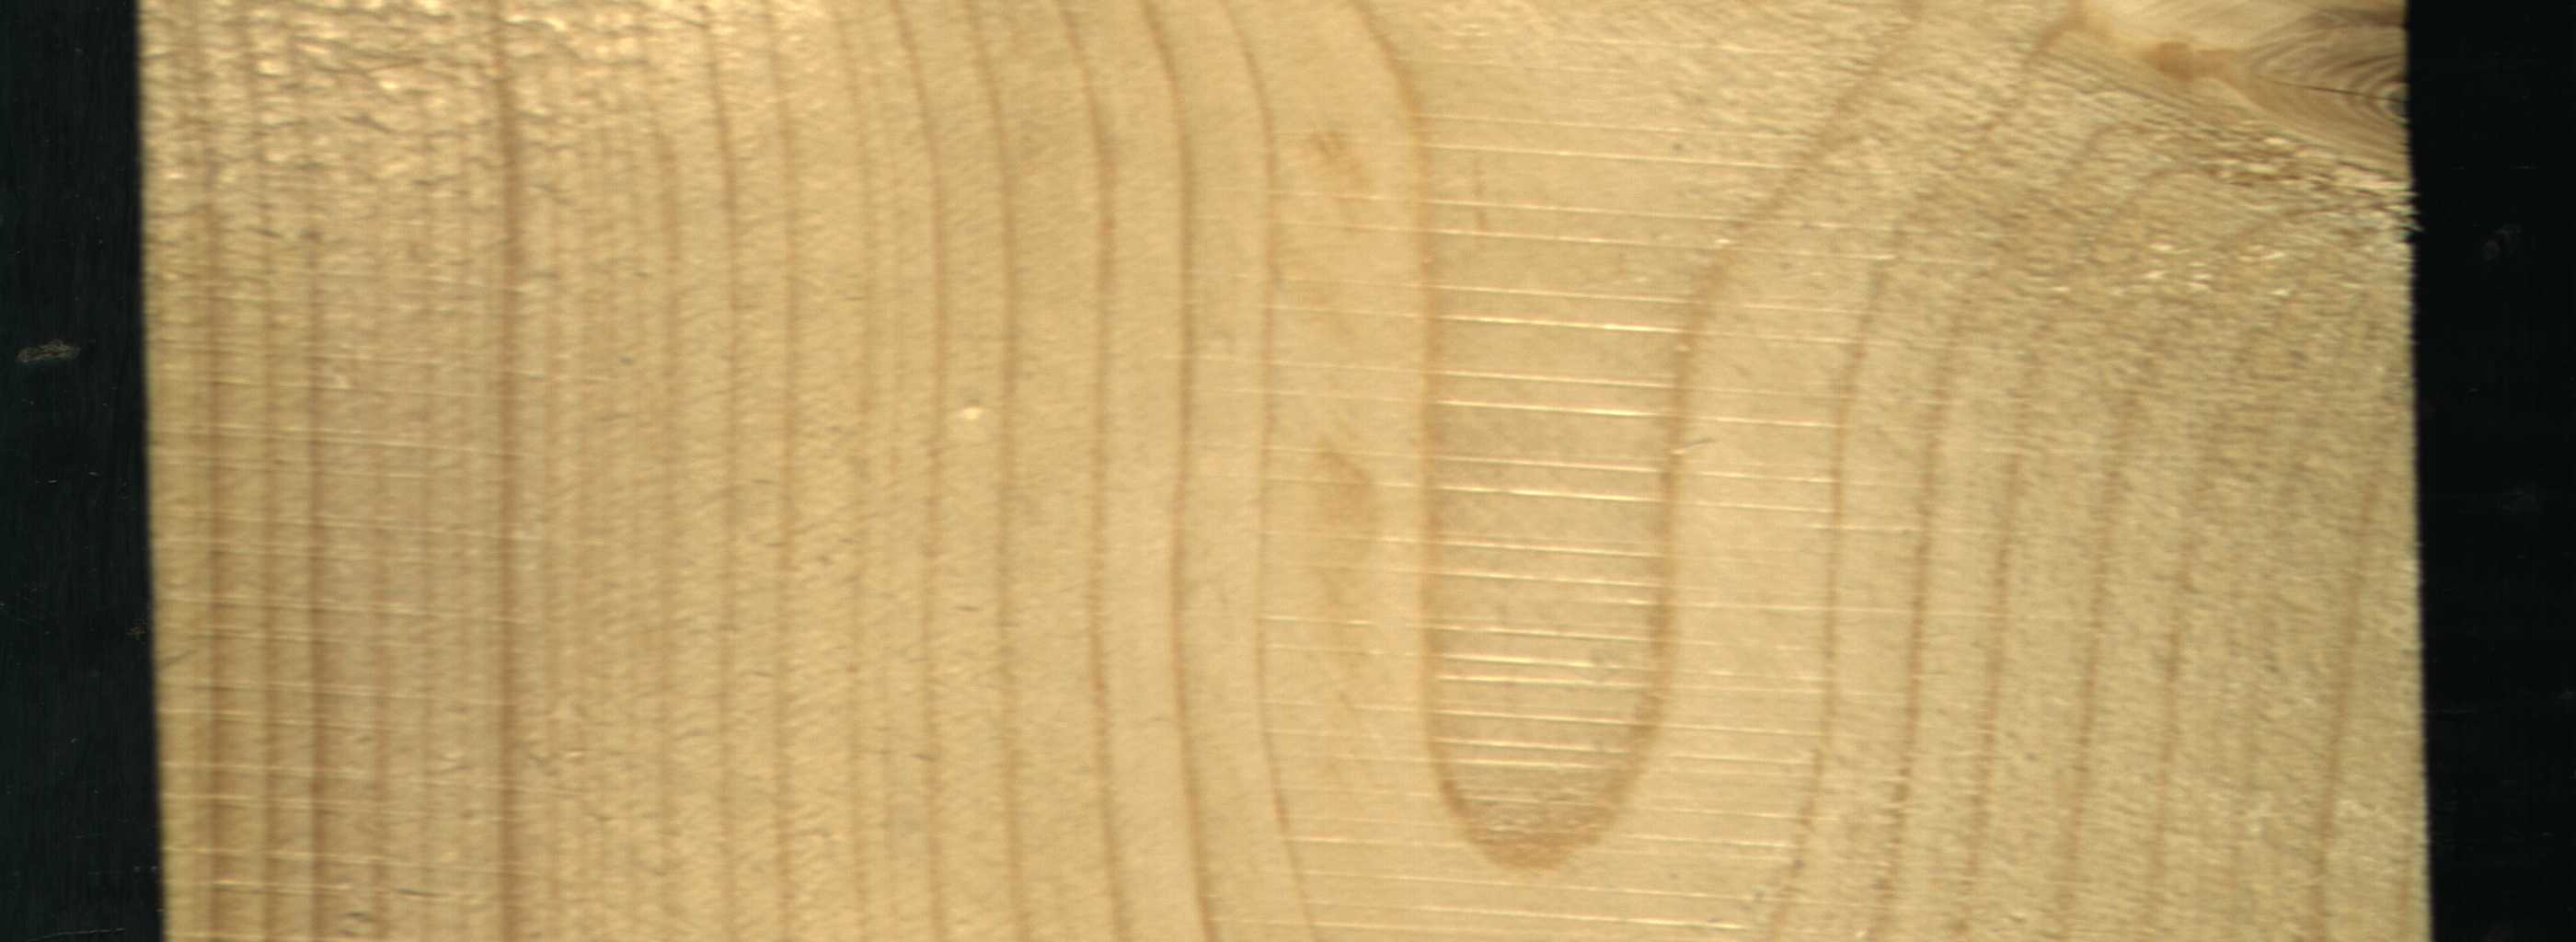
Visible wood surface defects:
Live_Knot